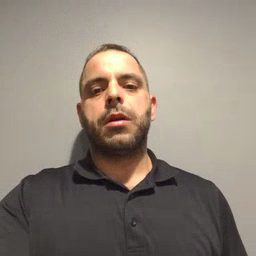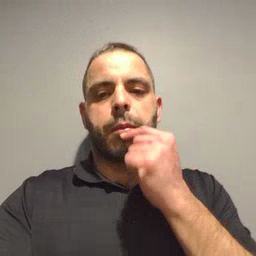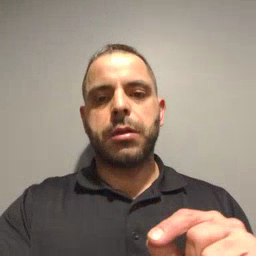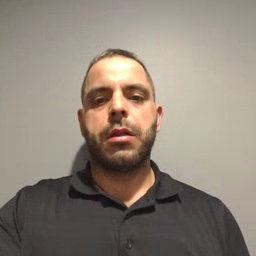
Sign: pencil